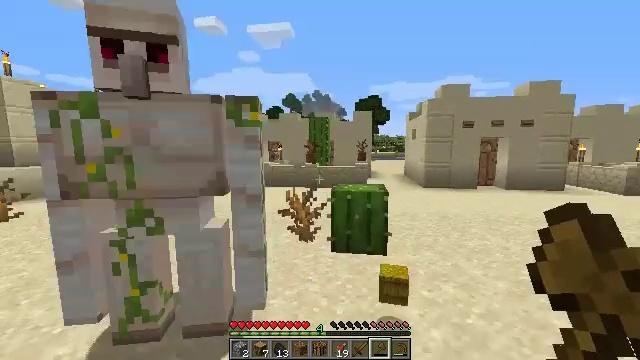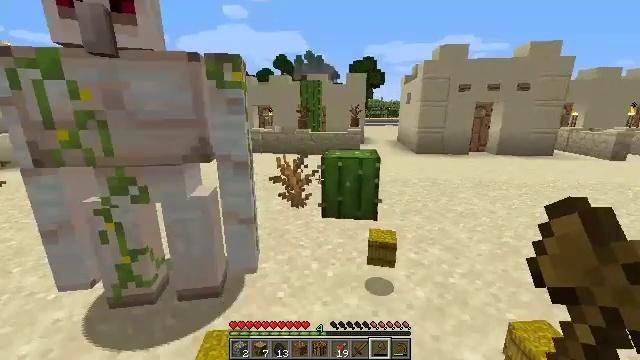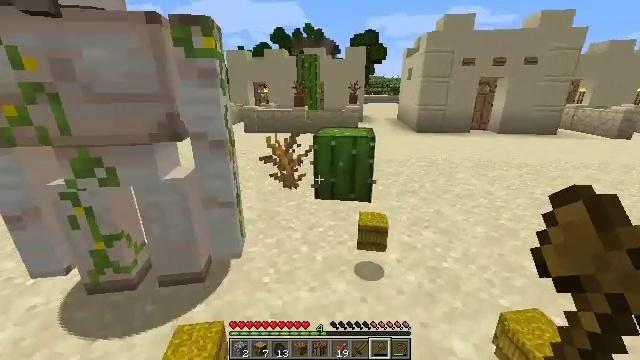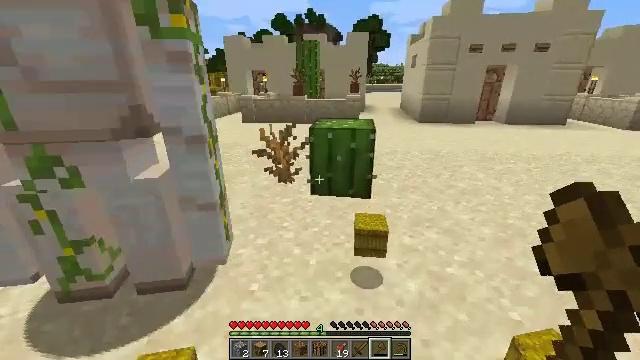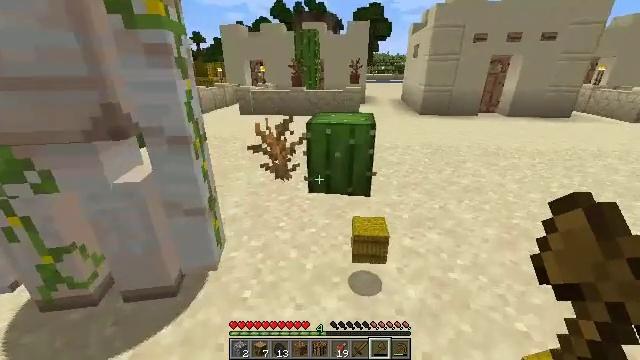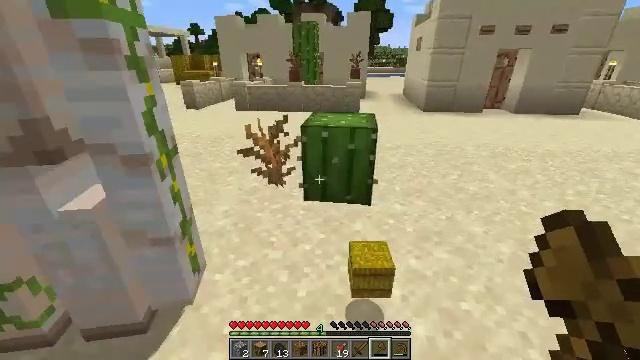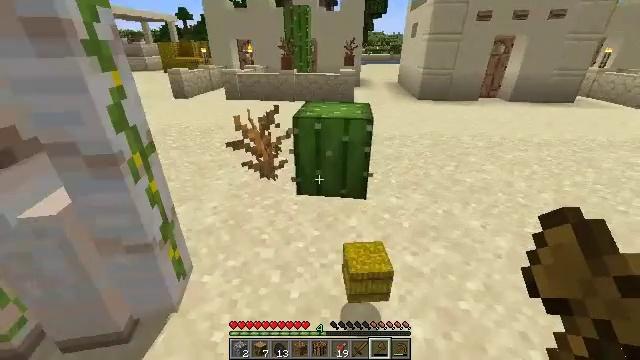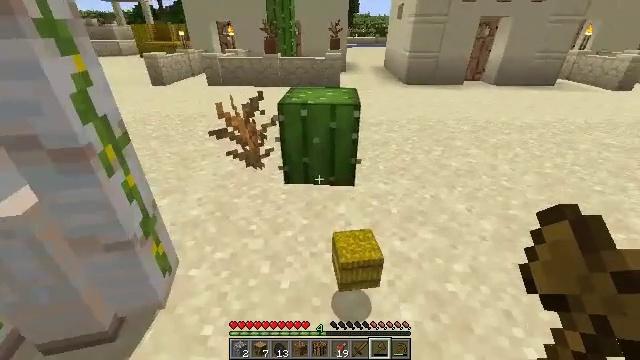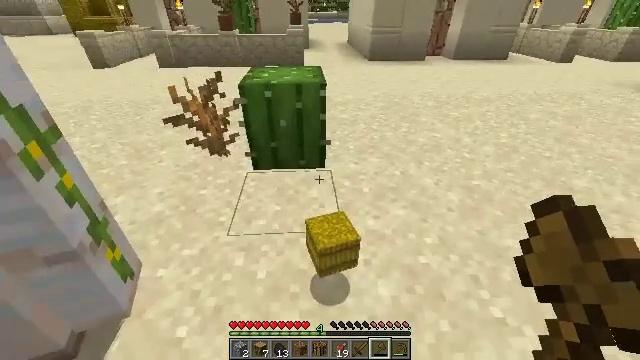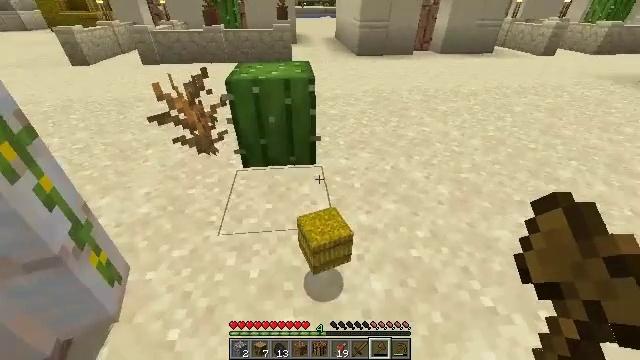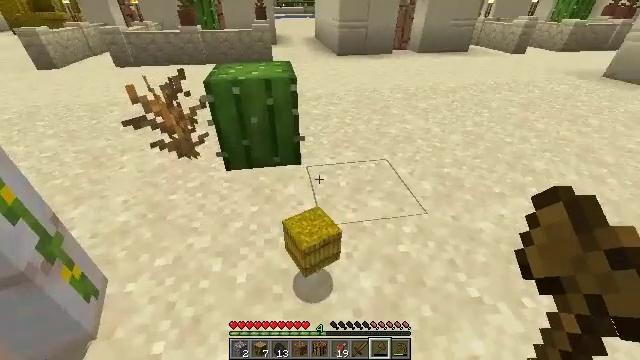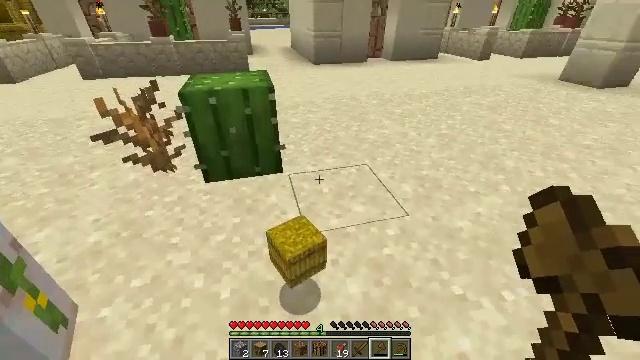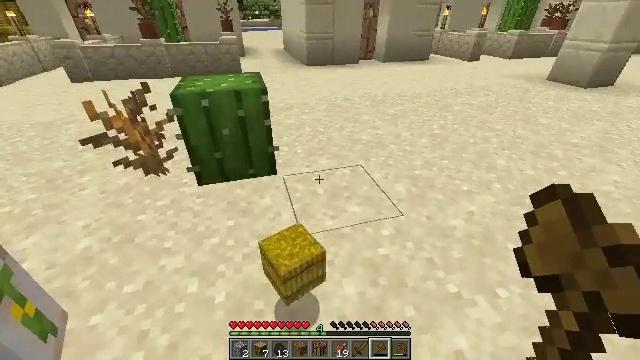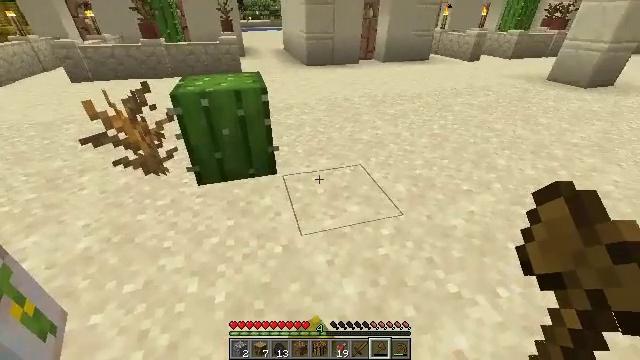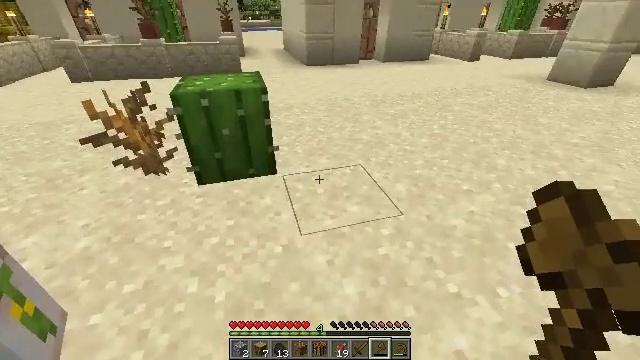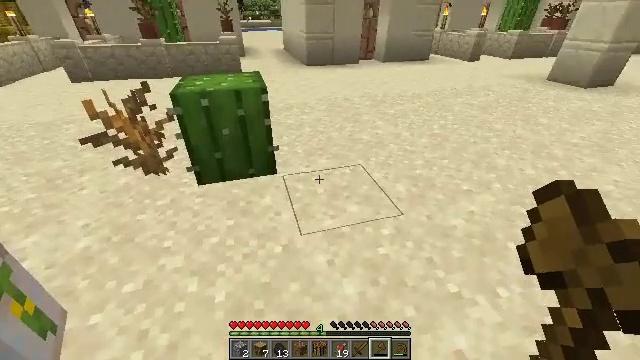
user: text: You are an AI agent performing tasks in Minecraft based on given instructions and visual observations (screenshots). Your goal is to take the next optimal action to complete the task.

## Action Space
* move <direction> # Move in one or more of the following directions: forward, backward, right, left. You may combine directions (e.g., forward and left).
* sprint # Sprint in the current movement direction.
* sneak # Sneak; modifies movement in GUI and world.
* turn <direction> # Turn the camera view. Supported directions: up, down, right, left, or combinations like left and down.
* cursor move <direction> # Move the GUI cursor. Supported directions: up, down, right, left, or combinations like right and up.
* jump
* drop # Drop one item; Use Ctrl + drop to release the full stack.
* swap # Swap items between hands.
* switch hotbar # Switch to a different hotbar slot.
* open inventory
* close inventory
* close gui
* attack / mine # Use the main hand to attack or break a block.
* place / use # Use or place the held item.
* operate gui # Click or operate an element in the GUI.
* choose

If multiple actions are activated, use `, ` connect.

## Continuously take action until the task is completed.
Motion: motion action
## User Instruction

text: Gather hay blocks from the farm.
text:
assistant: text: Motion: move forward and move right, turn right and down
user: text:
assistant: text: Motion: move forward, turn down
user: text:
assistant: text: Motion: move forward, turn down
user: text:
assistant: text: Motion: move forward, turn down
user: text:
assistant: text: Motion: move forward, turn down
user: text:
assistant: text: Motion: turn right and down
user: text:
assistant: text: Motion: turn right and down
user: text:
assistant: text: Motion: turn right and down
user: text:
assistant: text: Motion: turn right
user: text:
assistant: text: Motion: turn right
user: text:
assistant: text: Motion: turn right and up
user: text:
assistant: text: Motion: turn right
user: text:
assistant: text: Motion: no_op
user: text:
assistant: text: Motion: no_op
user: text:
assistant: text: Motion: no_op
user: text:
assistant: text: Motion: turn right and down
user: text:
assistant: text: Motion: turn down
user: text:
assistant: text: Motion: turn left and down
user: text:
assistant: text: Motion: turn left and up
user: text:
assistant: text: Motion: turn left and up
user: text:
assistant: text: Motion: turn left and up
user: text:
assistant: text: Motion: move left, turn left and up
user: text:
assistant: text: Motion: move left, turn left and up
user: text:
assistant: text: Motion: move left, turn left and up
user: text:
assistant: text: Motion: move left
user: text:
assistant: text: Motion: move left
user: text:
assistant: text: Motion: move left
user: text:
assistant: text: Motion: move forward and move left
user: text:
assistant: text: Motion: move forward and move left
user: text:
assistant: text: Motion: move forward